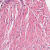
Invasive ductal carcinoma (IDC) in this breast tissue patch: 0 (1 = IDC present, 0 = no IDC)